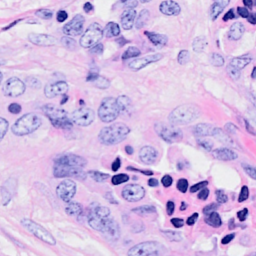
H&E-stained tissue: Breast